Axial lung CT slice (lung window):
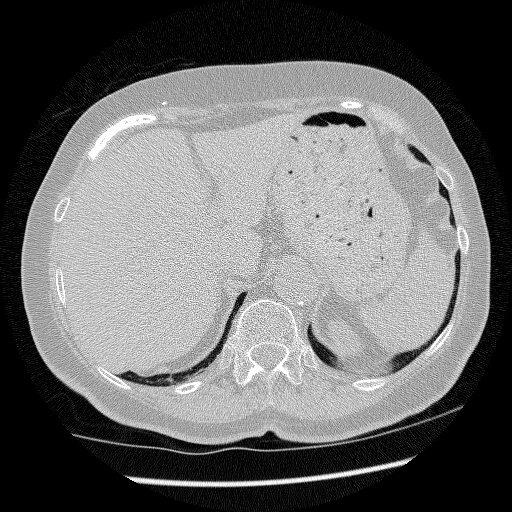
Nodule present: no